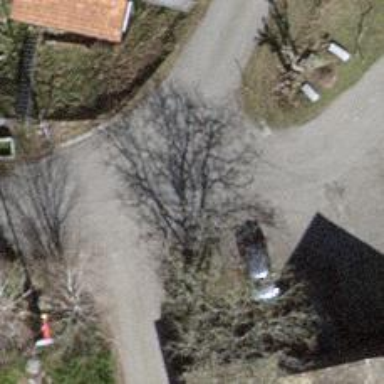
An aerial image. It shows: Bus stop along the road.